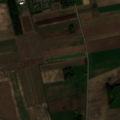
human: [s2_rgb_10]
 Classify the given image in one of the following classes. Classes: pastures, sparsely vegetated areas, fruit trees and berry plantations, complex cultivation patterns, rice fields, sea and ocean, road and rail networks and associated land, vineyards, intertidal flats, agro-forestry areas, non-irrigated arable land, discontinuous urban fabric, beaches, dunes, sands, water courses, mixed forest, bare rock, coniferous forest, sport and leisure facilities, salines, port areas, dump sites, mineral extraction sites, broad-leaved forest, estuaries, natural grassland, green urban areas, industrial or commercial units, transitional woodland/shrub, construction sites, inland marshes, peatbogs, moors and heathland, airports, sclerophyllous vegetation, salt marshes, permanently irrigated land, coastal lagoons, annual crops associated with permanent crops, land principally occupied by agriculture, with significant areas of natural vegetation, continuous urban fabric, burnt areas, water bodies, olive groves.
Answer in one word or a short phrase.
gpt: discontinuous urban fabric, non-irrigated arable land, complex cultivation patterns